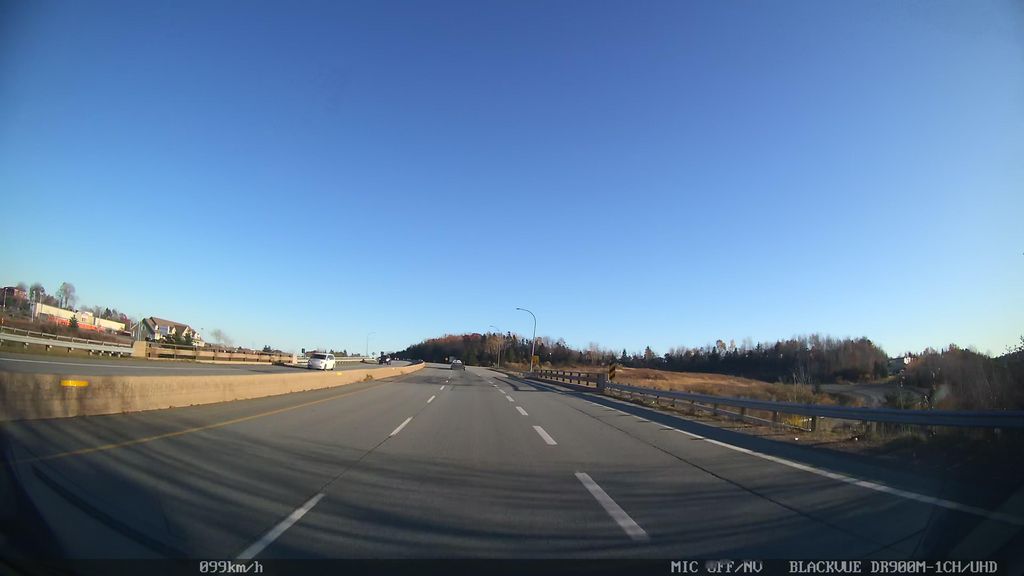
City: halifax